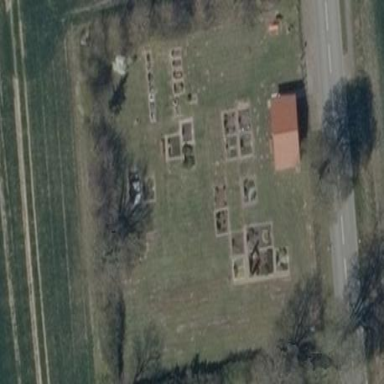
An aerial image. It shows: Grave yard.